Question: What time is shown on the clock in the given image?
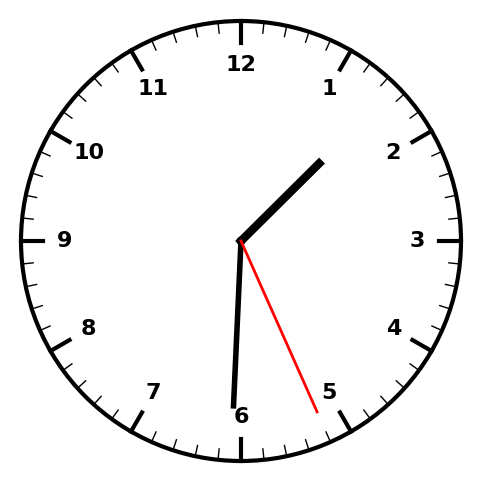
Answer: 01:30:26